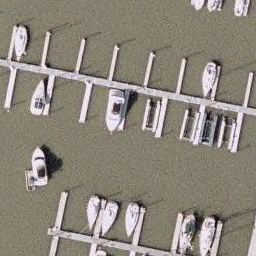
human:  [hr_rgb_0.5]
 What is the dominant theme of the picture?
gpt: harbor